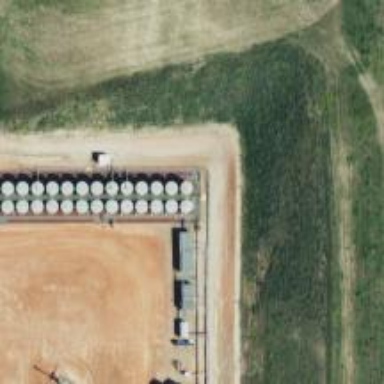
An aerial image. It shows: Storage tank with man-made structure.